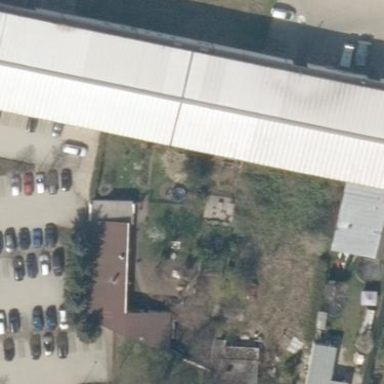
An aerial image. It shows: Industrial building.